Question: To start of, i made a project in GitHub, imported it into Eclipse (kepler) with Egit, and made it a JavaScript project (with the standard javascript plugin). I worked in this project no problem. I pushed the complete project (including .project files etc. ) into GitHub.
Now, when i import this project on another computer, things go weird. I Imported it with from the GitHub repository with Egit. Then i used the import as existing project, as i uploaded all the project files with it. Now this works great and all, until i want to create a new JavaScript file.
When i do, the new Create a new JavaScript file. window apears, but when i enter a name, the Finish button remains disabled. Also, when i click one of the parent folders i get an nullpointer exception:

Can anyone tell me what i'm doing wrong here? is it a bug? can't i just import other projects on different pc's? Or is something going wrong with git?
Here is the error log:
Problems occurred when invoking code from plug-in: "org.eclipse.jface".
'''
java.lang.NullPointerException
at org.eclipse.wst.jsdt.internal.ui.wizards.NewJSFileWizardPage.validatePage(NewJSFileWizardPage.java:122)
at org.eclipse.ui.dialogs.WizardNewFileCreationPage.handleEvent(WizardNewFileCreationPage.java:676)
at org.eclipse.ui.internal.ide.misc.ResourceAndContainerGroup.handleEvent(ResourceAndContainerGroup.java:367)
at org.eclipse.swt.widgets.EventTable.sendEvent(EventTable.java:84)
at org.eclipse.swt.widgets.Widget.sendEvent(Widget.java:1057)
at org.eclipse.swt.widgets.Widget.sendEvent(Widget.java:1081)
at org.eclipse.swt.widgets.Widget.sendEvent(Widget.java:1062)
at org.eclipse.swt.widgets.Text.wmCommandChild(Text.java:2974)
at org.eclipse.swt.widgets.Control.WM_COMMAND(Control.java:4752)
at org.eclipse.swt.widgets.Control.windowProc(Control.java:4614)
at org.eclipse.swt.widgets.Display.windowProc(Display.java:4977)
at org.eclipse.swt.internal.win32.OS.CallWindowProcW(Native Method)
at org.eclipse.swt.internal.win32.OS.CallWindowProc(OS.java:2443)
at org.eclipse.swt.widgets.Text.callWindowProc(Text.java:260)
at org.eclipse.swt.widgets.Control.windowProc(Control.java:4706)
at org.eclipse.swt.widgets.Text.windowProc(Text.java:2597)
at org.eclipse.swt.widgets.Display.windowProc(Display.java:4977)
at org.eclipse.swt.internal.win32.OS.SetWindowTextW(Native Method)
at org.eclipse.swt.internal.win32.OS.SetWindowText(OS.java:3473)
at org.eclipse.swt.widgets.Text.setText(Text.java:2252)
at org.eclipse.ui.internal.ide.misc.ContainerSelectionGroup.containerSelectionChanged(ContainerSelectionGroup.java:190)
at org.eclipse.ui.internal.ide.misc.ContainerSelectionGroup$1.selectionChanged(ContainerSelectionGroup.java:276)
at org.eclipse.jface.viewers.Viewer$2.run(Viewer.java:164)
at org.eclipse.core.runtime.SafeRunner.run(SafeRunner.java:42)
at org.eclipse.ui.internal.JFaceUtil$1.run(JFaceUtil.java:49)
at org.eclipse.jface.util.SafeRunnable.run(SafeRunnable.java:175)
at org.eclipse.jface.viewers.Viewer.fireSelectionChanged(Viewer.java:162)
at org.eclipse.jface.viewers.StructuredViewer.updateSelection(StructuredViewer.java:2188)
at org.eclipse.jface.viewers.StructuredViewer.handleSelect(StructuredViewer.java:1211)
at org.eclipse.jface.viewers.StructuredViewer$4.widgetSelected(StructuredViewer.java:1241)
at org.eclipse.jface.util.OpenStrategy.fireSelectionEvent(OpenStrategy.java:239)
at org.eclipse.jface.util.OpenStrategy.access$4(OpenStrategy.java:233)
at org.eclipse.jface.util.OpenStrategy$1.handleEvent(OpenStrategy.java:403)
at org.eclipse.swt.widgets.EventTable.sendEvent(EventTable.java:84)
at org.eclipse.swt.widgets.Widget.sendEvent(Widget.java:1057)
at org.eclipse.swt.widgets.Display.runDeferredEvents(Display.java:4170)
at org.eclipse.swt.widgets.Display.readAndDispatch(Display.java:3759)
at org.eclipse.jface.window.Window.runEventLoop(Window.java:826)
at org.eclipse.jface.window.Window.open(Window.java:802)
at org.eclipse.ui.internal.actions.NewWizardShortcutAction.run(NewWizardShortcutAction.java:135)
at org.eclipse.jface.action.Action.runWithEvent(Action.java:499)
at org.eclipse.jface.action.ActionContributionItem.handleWidgetSelection(ActionContributionItem.java:584)
at org.eclipse.jface.action.ActionContributionItem.access$2(ActionContributionItem.java:501)
at org.eclipse.jface.action.ActionContributionItem$5.handleEvent(ActionContributionItem.java:411)
at org.eclipse.swt.widgets.EventTable.sendEvent(EventTable.java:84)
at org.eclipse.swt.widgets.Widget.sendEvent(Widget.java:1057)
at org.eclipse.swt.widgets.Display.runDeferredEvents(Display.java:4170)
at org.eclipse.swt.widgets.Display.readAndDispatch(Display.java:3759)
at org.eclipse.e4.ui.internal.workbench.swt.PartRenderingEngine$9.run(PartRenderingEngine.java:1113)
at org.eclipse.core.databinding.observable.Realm.runWithDefault(Realm.java:332)
at org.eclipse.e4.ui.internal.workbench.swt.PartRenderingEngine.run(PartRenderingEngine.java:997)
at org.eclipse.e4.ui.internal.workbench.E4Workbench.createAndRunUI(E4Workbench.java:138)
at org.eclipse.ui.internal.Workbench$5.run(Workbench.java:610)
at org.eclipse.core.databinding.observable.Realm.runWithDefault(Realm.java:332)
at org.eclipse.ui.internal.Workbench.createAndRunWorkbench(Workbench.java:567)
at org.eclipse.ui.PlatformUI.createAndRunWorkbench(PlatformUI.java:150)
at org.eclipse.ui.internal.ide.application.IDEApplication.start(IDEApplication.java:124)
at org.eclipse.equinox.internal.app.EclipseAppHandle.run(EclipseAppHandle.java:196)
at org.eclipse.core.runtime.internal.adaptor.EclipseAppLauncher.runApplication(EclipseAppLauncher.java:110)
at org.eclipse.core.runtime.internal.adaptor.EclipseAppLauncher.start(EclipseAppLauncher.java:79)
at org.eclipse.core.runtime.adaptor.EclipseStarter.run(EclipseStarter.java:354)
at org.eclipse.core.runtime.adaptor.EclipseStarter.run(EclipseStarter.java:181)
at sun.reflect.NativeMethodAccessorImpl.invoke0(Native Method)
at sun.reflect.NativeMethodAccessorImpl.invoke(Unknown Source)
at sun.reflect.DelegatingMethodAccessorImpl.invoke(Unknown Source)
at java.lang.reflect.Method.invoke(Unknown Source)
at org.eclipse.equinox.launcher.Main.invokeFramework(Main.java:636)
at org.eclipse.equinox.launcher.Main.basicRun(Main.java:591)
at org.eclipse.equinox.launcher.Main.run(Main.java:1450)
at org.eclipse.equinox.launcher.Main.main(Main.java:1426)
'''
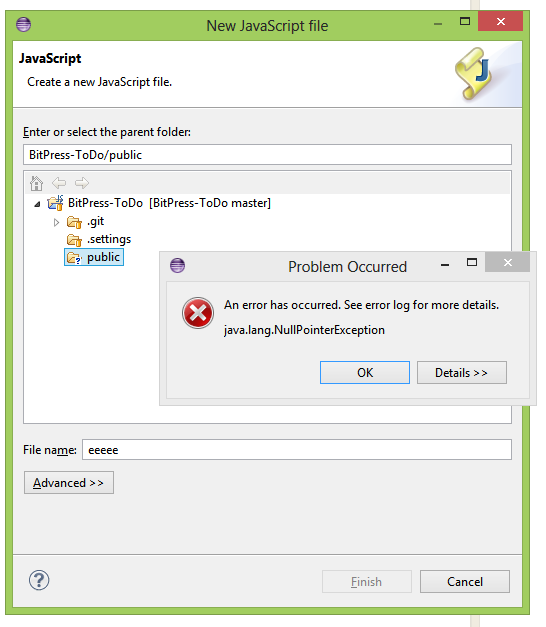
Answer: The problem doesn't occur when i take the next steps:
- - -
This has solved my issue, but still i would like to have an answer about what i'm doing wrong with my other method.
Greets, David